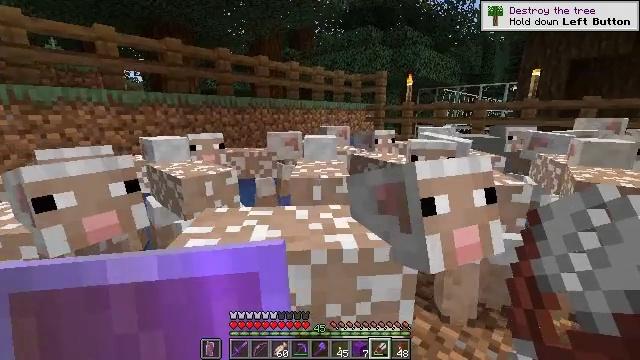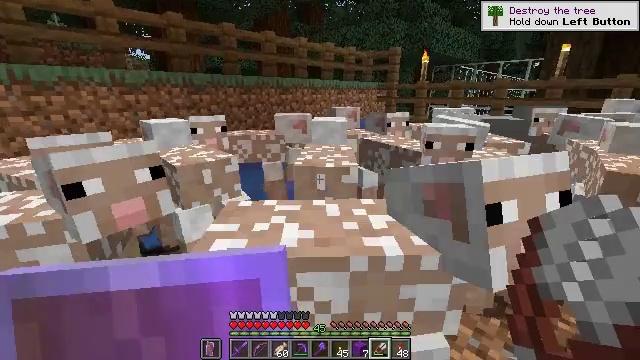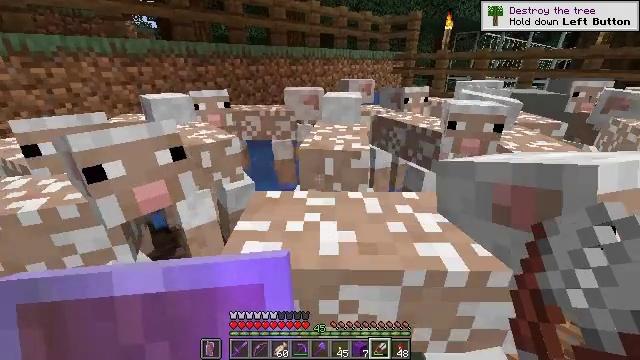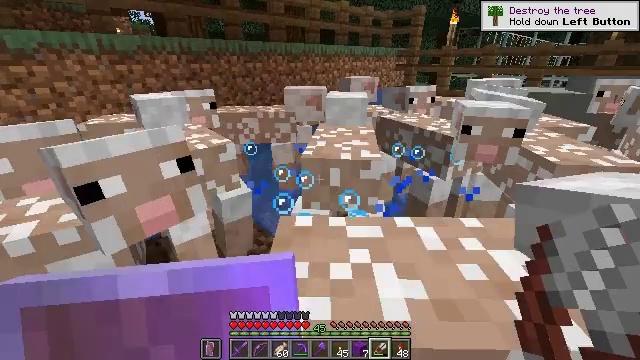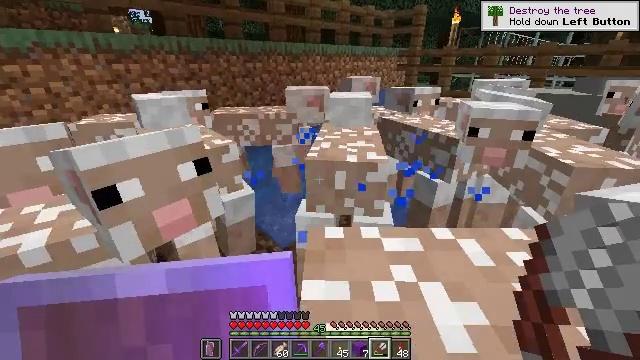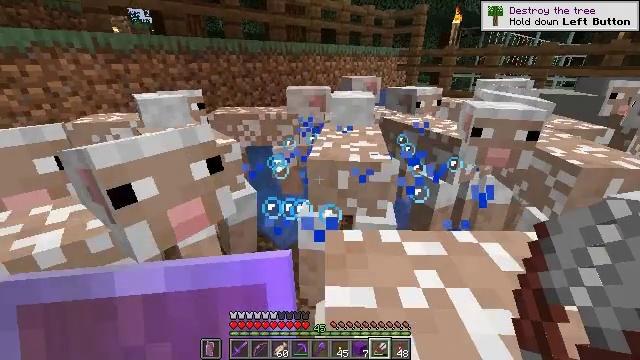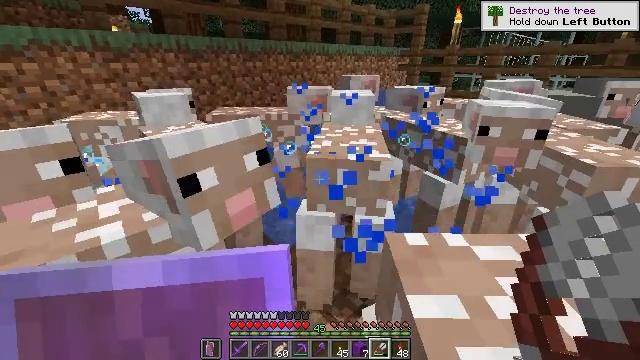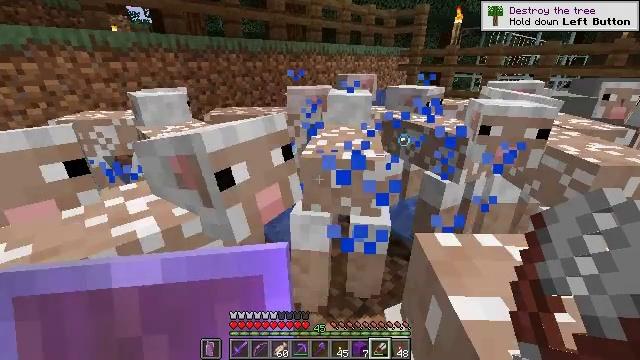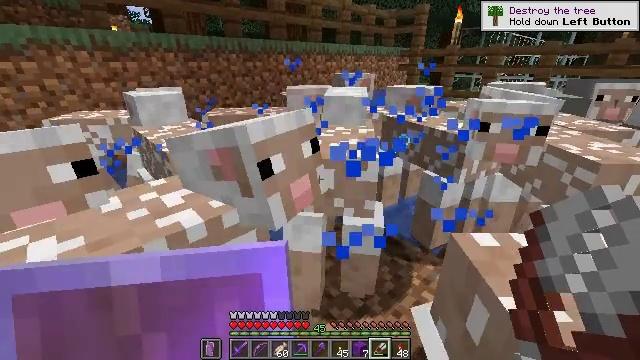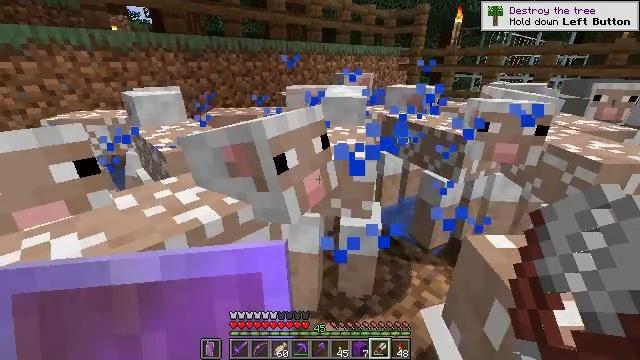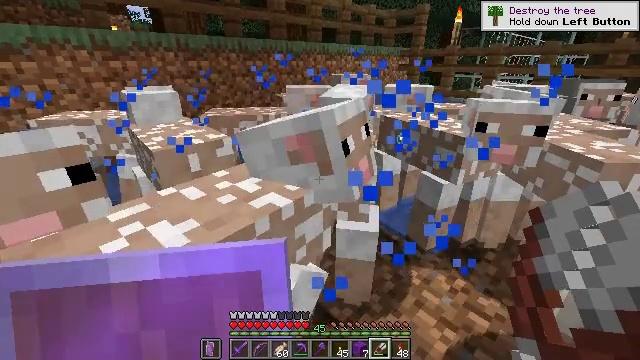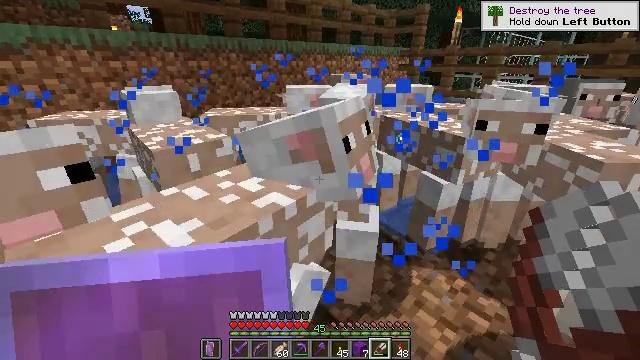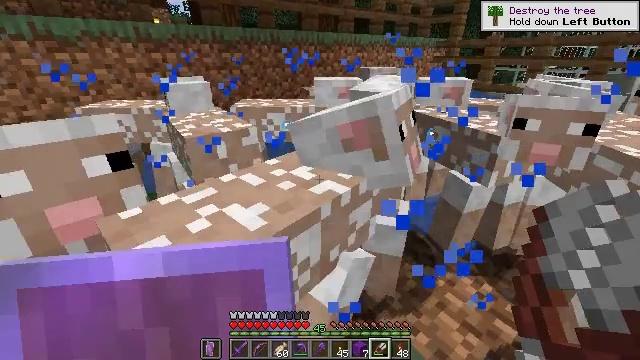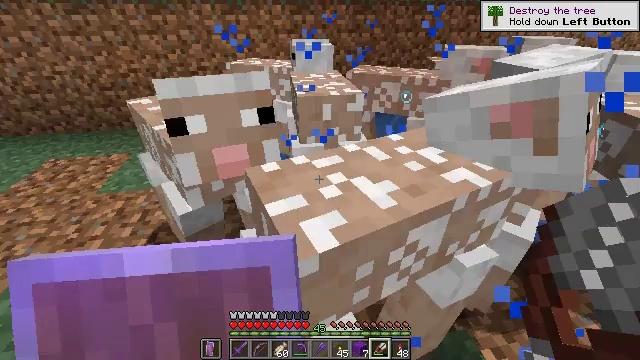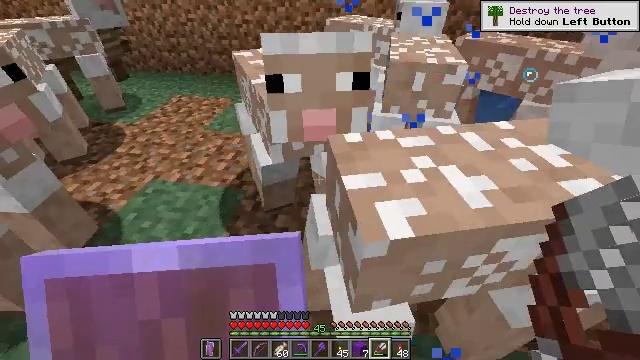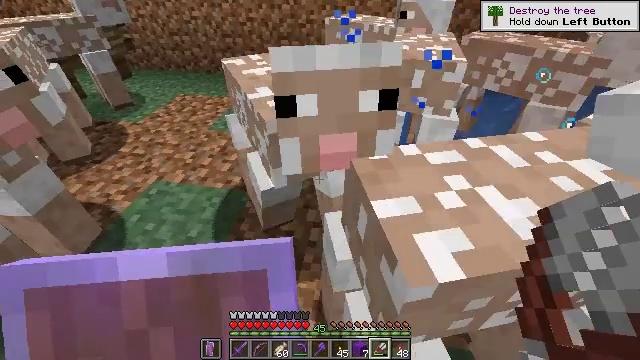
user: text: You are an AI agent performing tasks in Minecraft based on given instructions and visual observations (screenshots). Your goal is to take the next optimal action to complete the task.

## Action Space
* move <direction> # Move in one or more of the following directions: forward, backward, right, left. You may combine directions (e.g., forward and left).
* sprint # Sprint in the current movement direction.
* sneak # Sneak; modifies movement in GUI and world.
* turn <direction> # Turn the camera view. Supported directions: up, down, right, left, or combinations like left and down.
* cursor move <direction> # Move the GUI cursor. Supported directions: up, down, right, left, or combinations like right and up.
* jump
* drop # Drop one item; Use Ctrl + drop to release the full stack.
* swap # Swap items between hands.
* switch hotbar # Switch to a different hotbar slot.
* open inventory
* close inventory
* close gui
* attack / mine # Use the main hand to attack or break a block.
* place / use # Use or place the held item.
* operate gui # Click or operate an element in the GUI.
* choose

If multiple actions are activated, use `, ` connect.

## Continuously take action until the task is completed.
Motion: motion action
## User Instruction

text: Obtain the light blue shulker box by mining it.
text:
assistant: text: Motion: move forward, turn left and down
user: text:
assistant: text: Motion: move forward, turn left and down
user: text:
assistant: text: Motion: move forward
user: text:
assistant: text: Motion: no_op
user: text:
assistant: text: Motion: no_op
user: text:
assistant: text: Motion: no_op
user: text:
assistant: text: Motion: no_op
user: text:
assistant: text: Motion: no_op
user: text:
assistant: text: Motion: no_op
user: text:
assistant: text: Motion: no_op
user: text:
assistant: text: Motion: no_op
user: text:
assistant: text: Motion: turn left and down
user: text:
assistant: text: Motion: turn left and down
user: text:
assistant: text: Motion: turn left and down
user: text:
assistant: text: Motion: move forward
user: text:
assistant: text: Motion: move forward
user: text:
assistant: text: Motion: move forward
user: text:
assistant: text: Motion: move forward
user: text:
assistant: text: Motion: move forward
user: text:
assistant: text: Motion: move forward, turn right and down
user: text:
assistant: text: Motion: move forward, turn right and down
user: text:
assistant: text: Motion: move forward, turn right and down
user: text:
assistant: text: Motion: move forward, turn right and down
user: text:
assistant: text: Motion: move forward, turn right
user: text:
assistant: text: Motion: move forward
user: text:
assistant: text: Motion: move forward
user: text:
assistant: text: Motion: move forward
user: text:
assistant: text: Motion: move forward
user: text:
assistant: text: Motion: move forward
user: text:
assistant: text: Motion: move forward